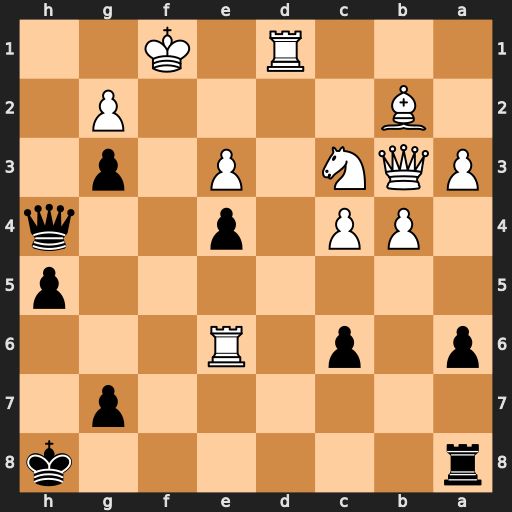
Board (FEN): r6k/6p1/p1p1R3/7p/1PP1p2q/PQN1P1p1/1B4P1/3R1K2
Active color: b
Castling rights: -
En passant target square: -
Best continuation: Qh1+ Ke2 Qxg2+ Ke1 Qf2#